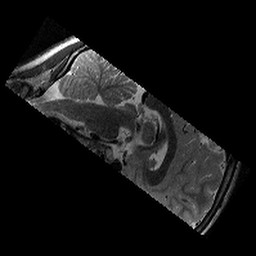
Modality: T2w
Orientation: sagittal
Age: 9
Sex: male
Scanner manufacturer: siemens
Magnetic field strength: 3 T
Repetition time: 9.23 s
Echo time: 0.067 s